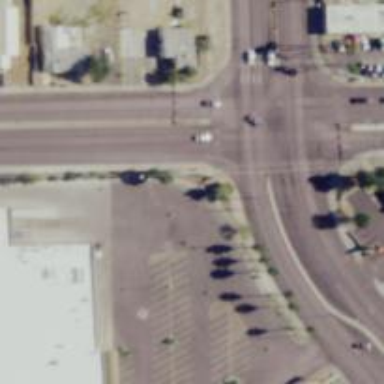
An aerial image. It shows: Solid stop line on the road marking.